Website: lowes
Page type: billing-address
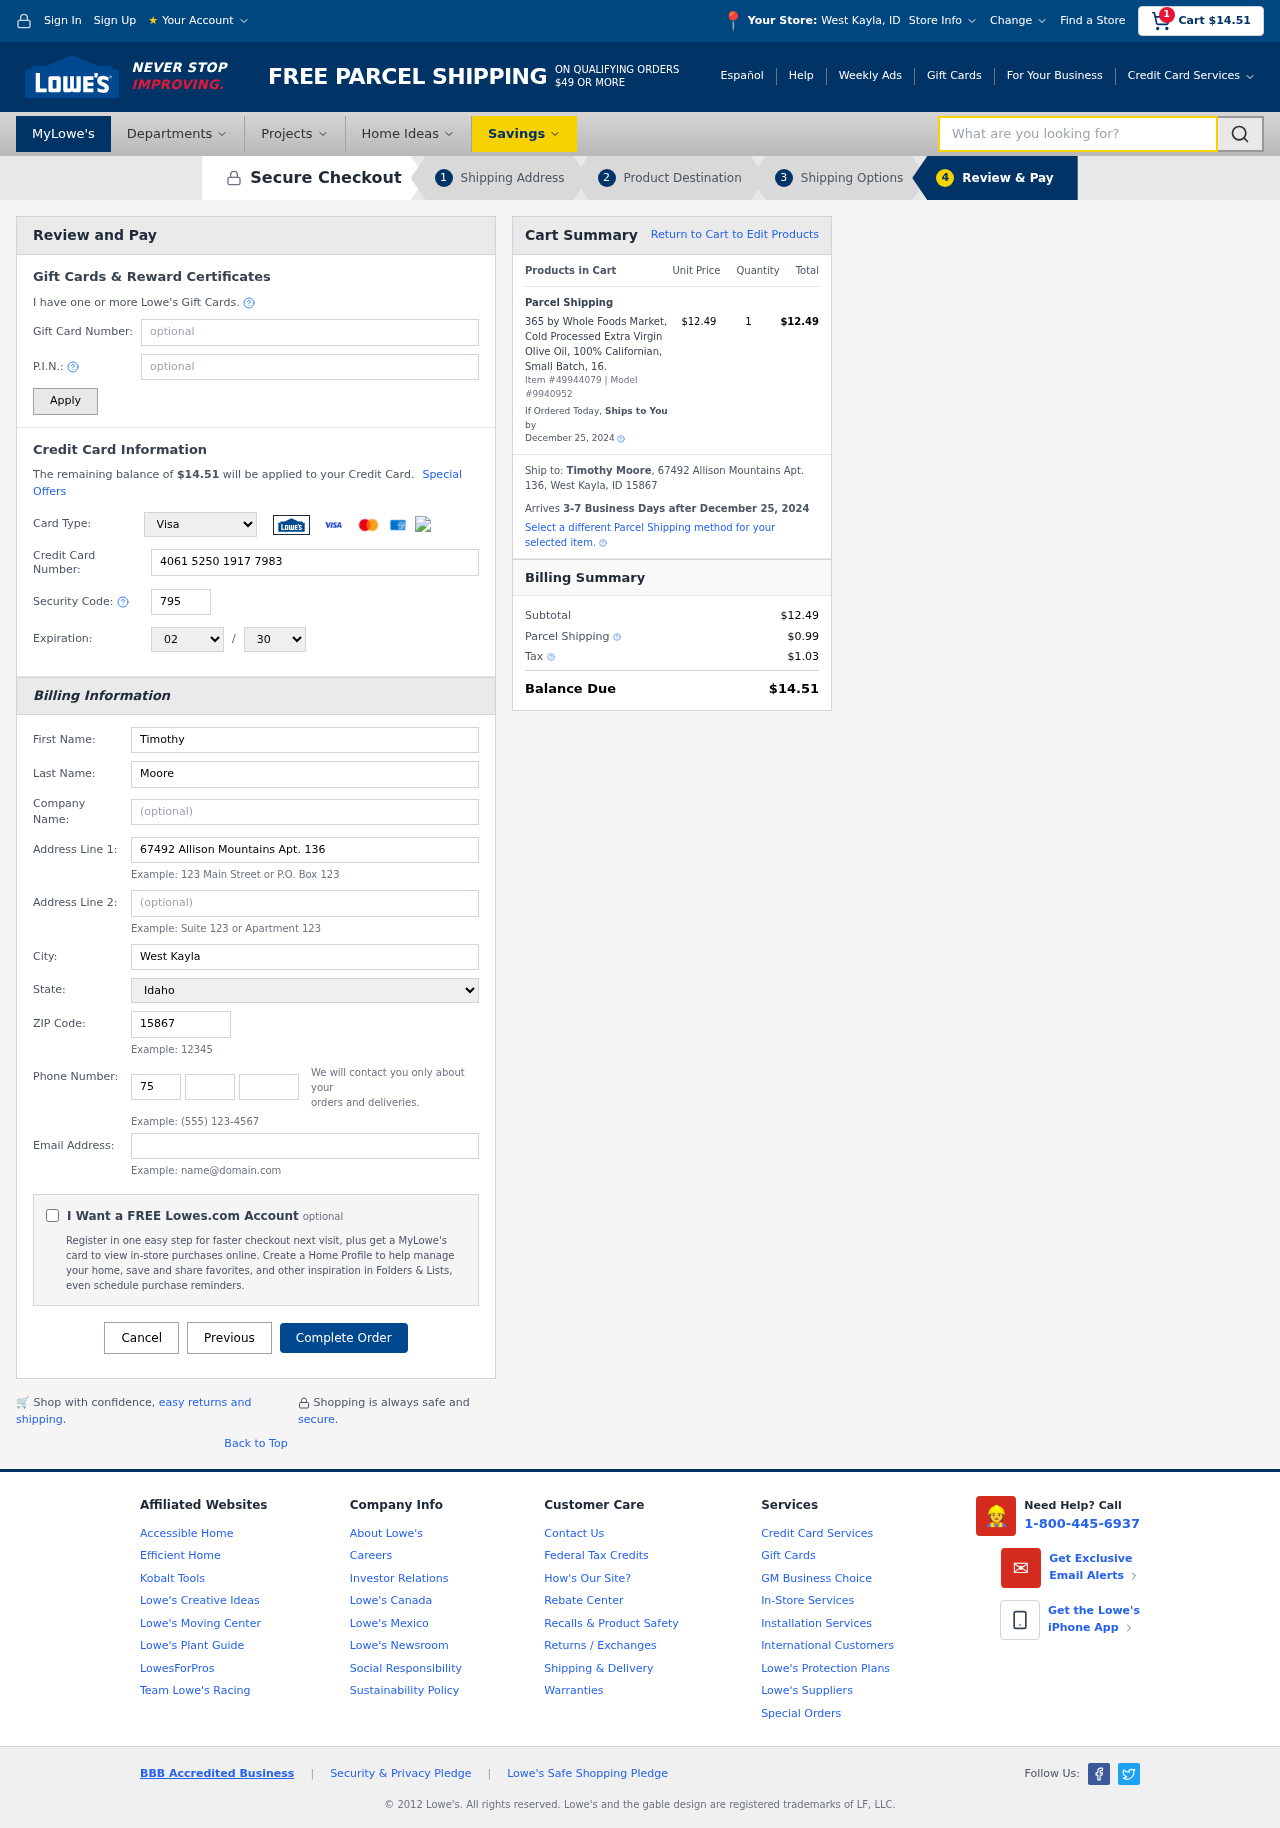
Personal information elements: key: PII_CARD_CVV
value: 795
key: PII_CARD_EXPIRY_MONTH
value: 02
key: PII_CARD_EXPIRY_YEAR
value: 30
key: PII_CARD_NUMBER
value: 4061 5250 1917 7983
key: PII_CARD_TYPE
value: Visa
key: PII_CITY
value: West Kayla
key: PII_CITY_STATE
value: West Kayla, ID
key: PII_EMAIL
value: timothymoore@yahoo.com
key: PII_FIRSTNAME
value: Timothy
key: PII_FULLNAME
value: Timothy Moore
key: PII_LASTNAME
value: Moore
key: PII_PHONE_AREA
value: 754
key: PII_PHONE_PREFIX
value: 205
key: PII_PHONE_SUFFIX
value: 3340
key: PII_POSTCODE
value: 15867
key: PII_STATE
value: Idaho
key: PII_STREET
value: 67492 Allison Mountains Apt. 136
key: PII_CITY_STATE_ZIP
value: West Kayla, ID 15867
Product elements: key: PRODUCT1_NAME
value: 365 by Whole Foods Market, Cold Processed Extra Virgin Olive Oil, 100% Californian, Small Batch, 16.
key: PRODUCT1_PRICE
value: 12.49
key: PRODUCT1_QUANTITY
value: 1
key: PRODUCT_ITEM_NUMBER
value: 49944079
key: PRODUCT_MODEL_NUMBER
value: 9940952
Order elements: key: ORDER_SUBTOTAL
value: $14.51
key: ORDER_TOTAL
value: $14.51
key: ORDER_SHIPPING_DATE
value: December 25, 2024
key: ORDER_SUBTOTAL
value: $12.49
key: ORDER_DELIVERY_DATE
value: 3-7 Business Days after December 25, 2024
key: ORDER_SHIPPING_DATE2
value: December 25, 2024
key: ORDER_SUBTOTAL2
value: $12.49
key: ORDER_SHIPPING_COST
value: $0.99
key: ORDER_TAX
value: $1.03
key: ORDER_TOTAL2
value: $14.51
Search elements: key: HEADER_SEARCH
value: What are you looking for?